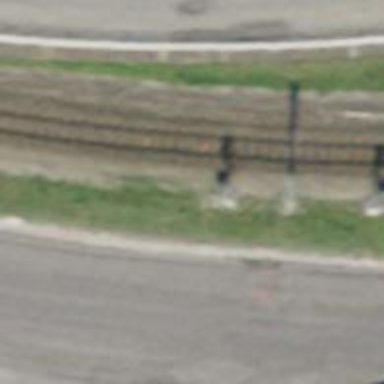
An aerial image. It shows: Railway signal.